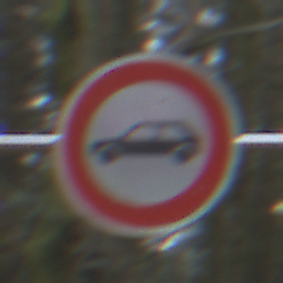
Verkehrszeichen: VerbotPersonenkraftwagen
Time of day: Midday
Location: Outdoor (Nature)
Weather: Overcast
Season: NotSpecified
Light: Natural